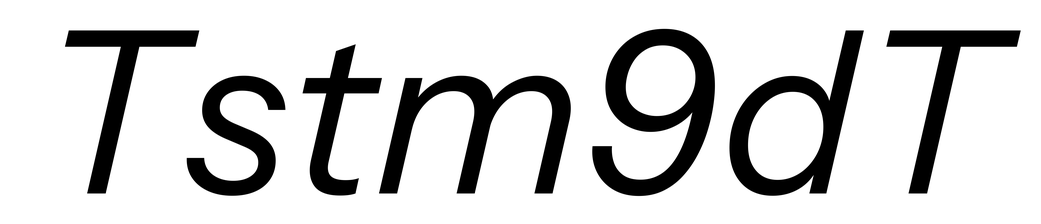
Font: InstrumentSans-Italic_Italic